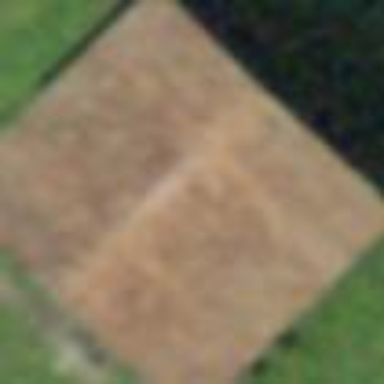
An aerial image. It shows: Barn.